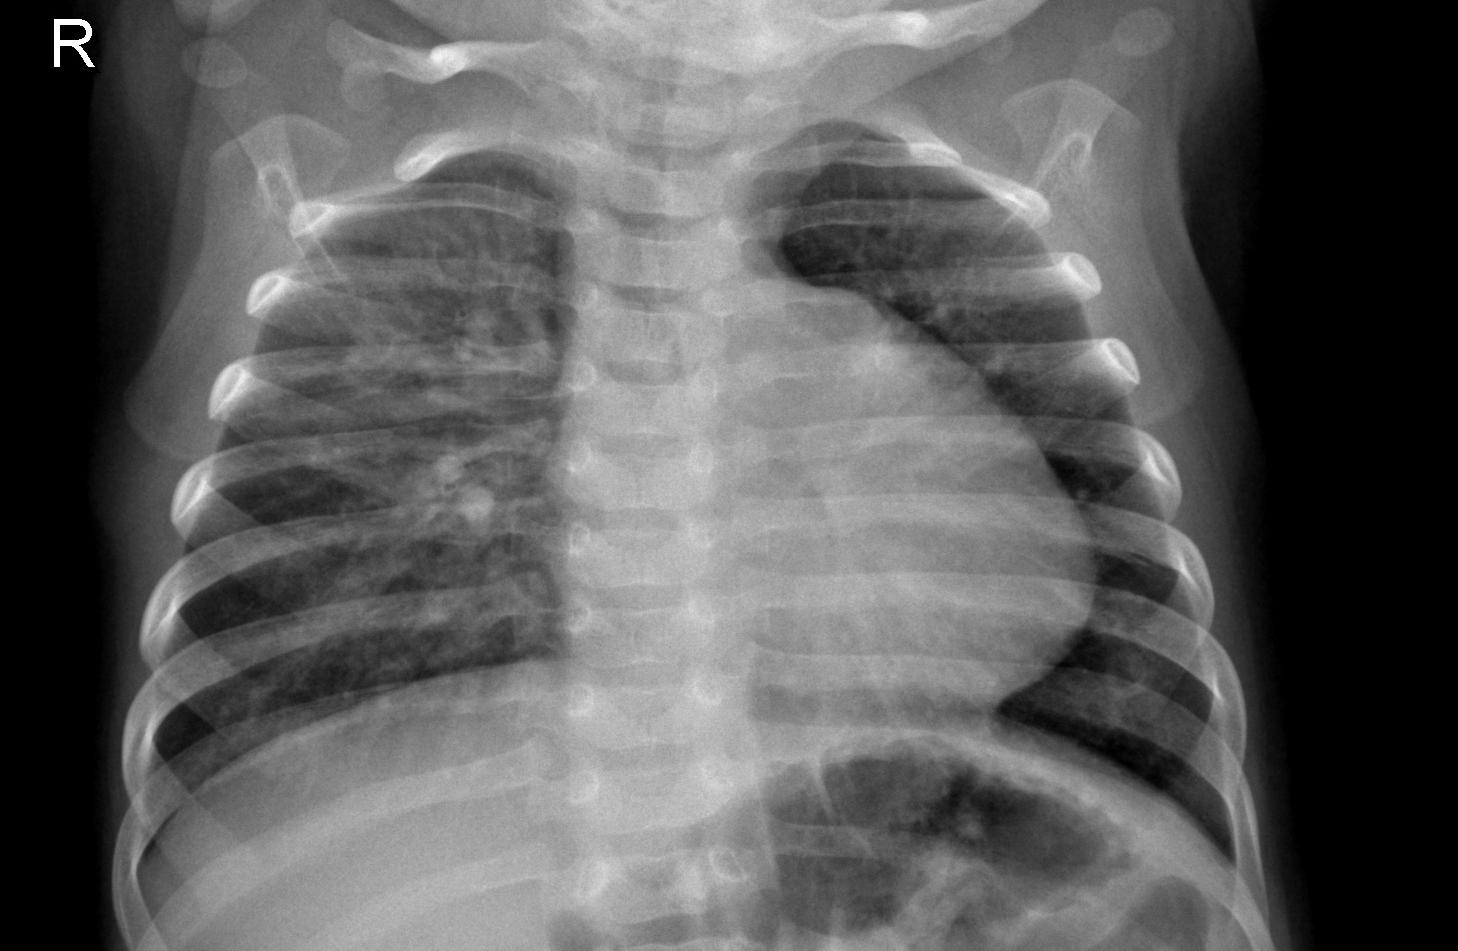
Diagnosis: PNEUMONIA